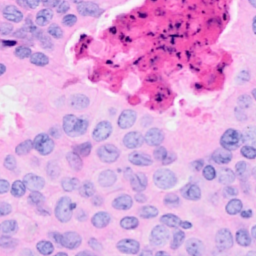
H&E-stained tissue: Breast